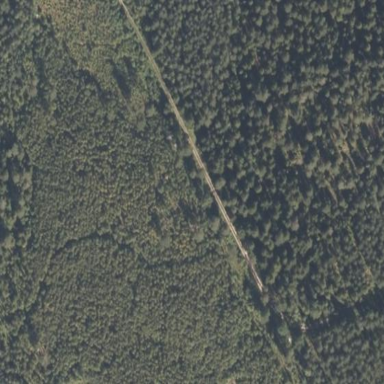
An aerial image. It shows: Recently felled forest area with clearcut man-made markings.